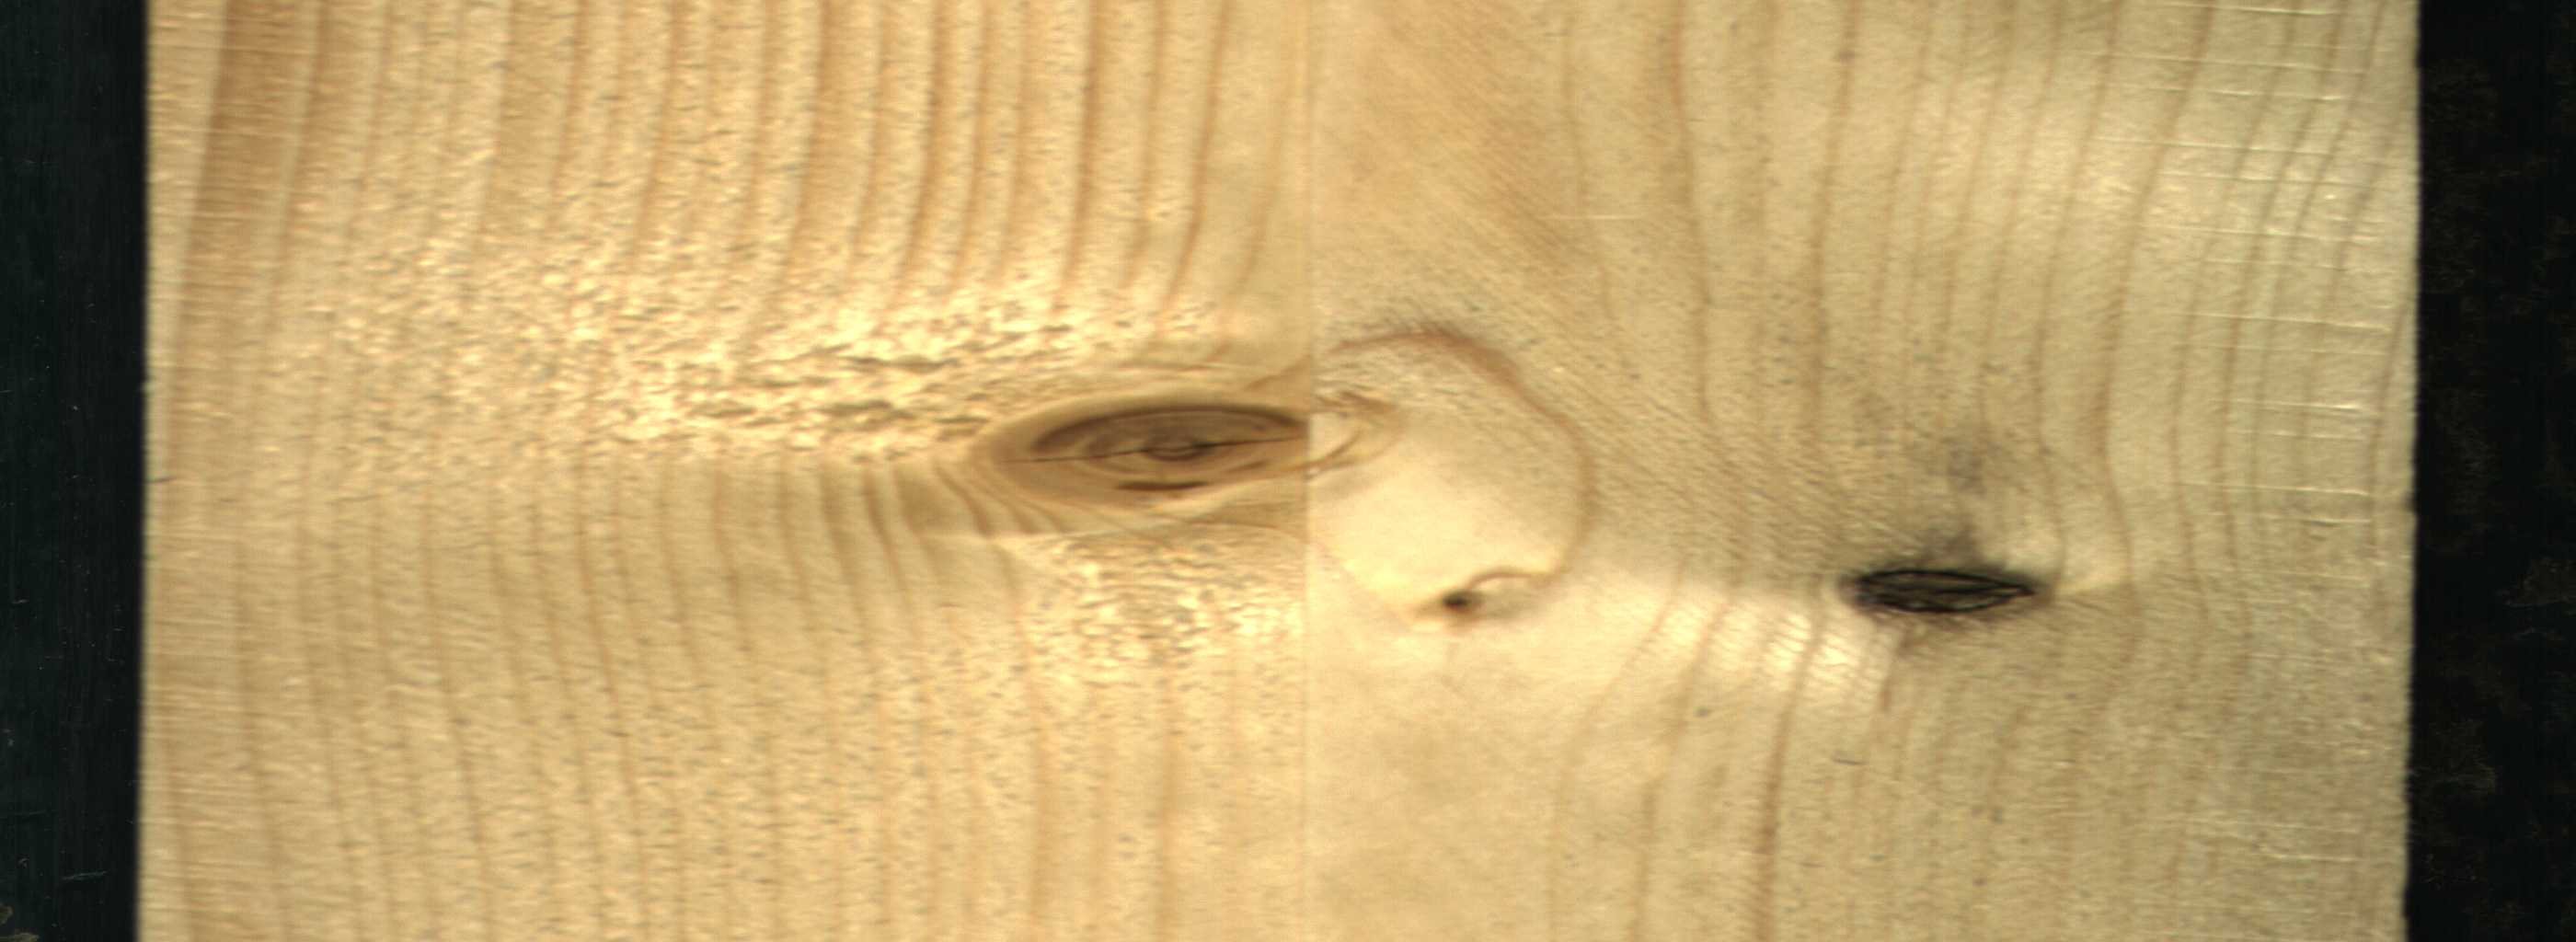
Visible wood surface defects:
knot_with_crack
Dead_Knot
Live_Knot